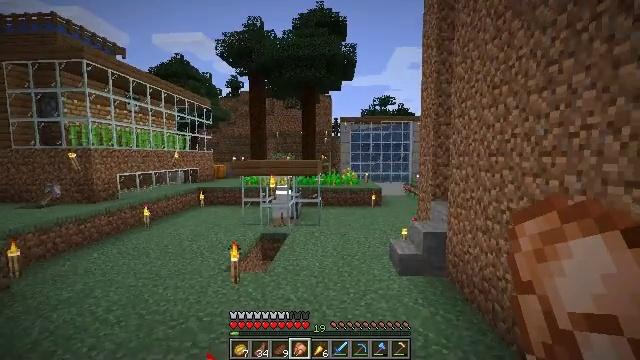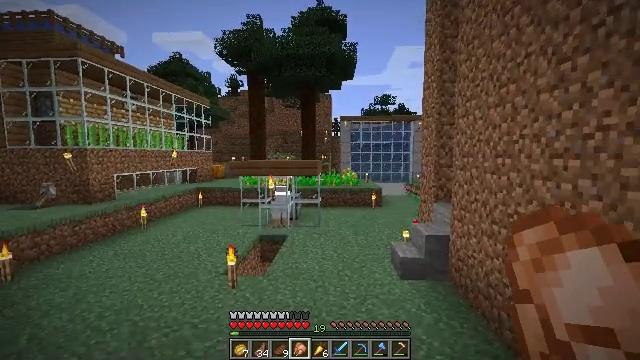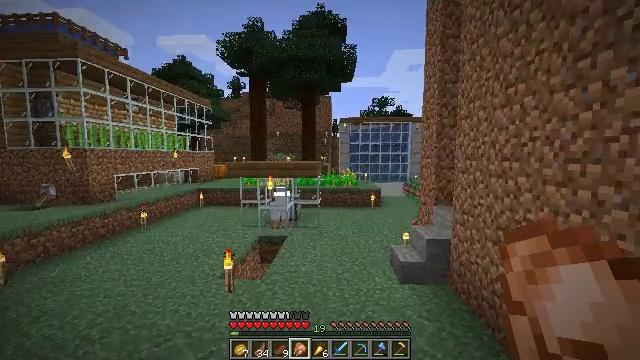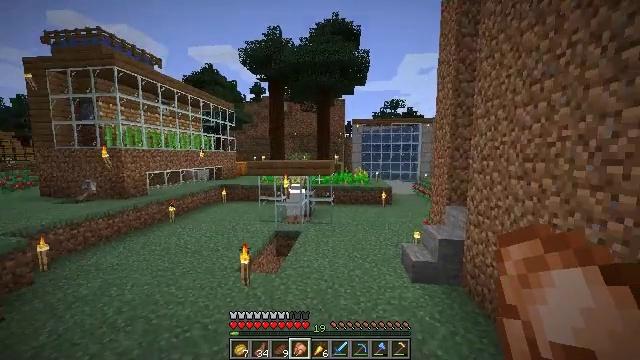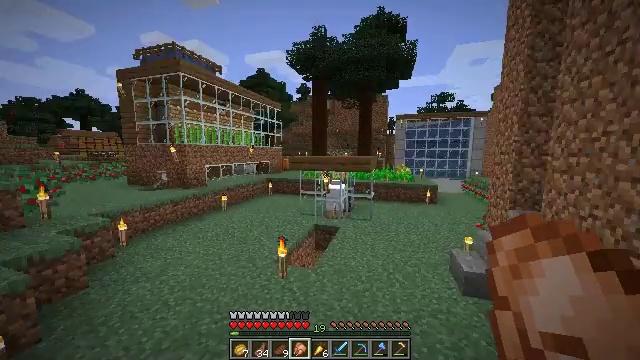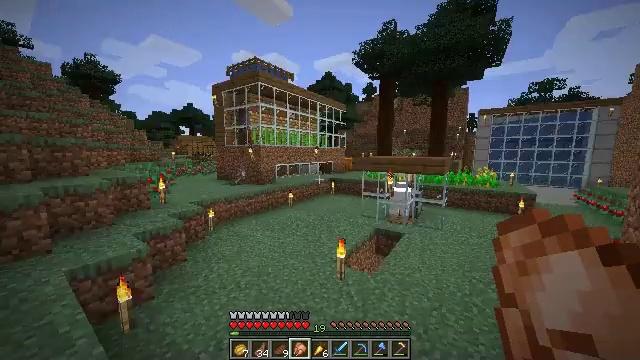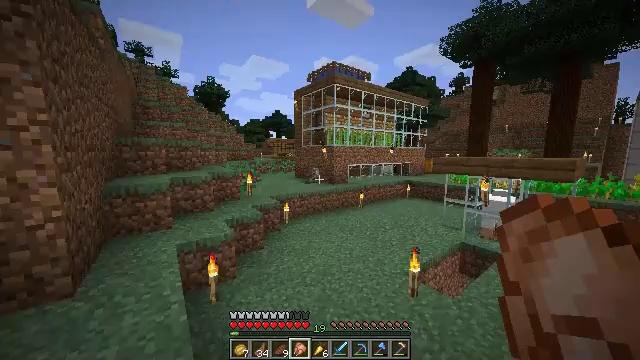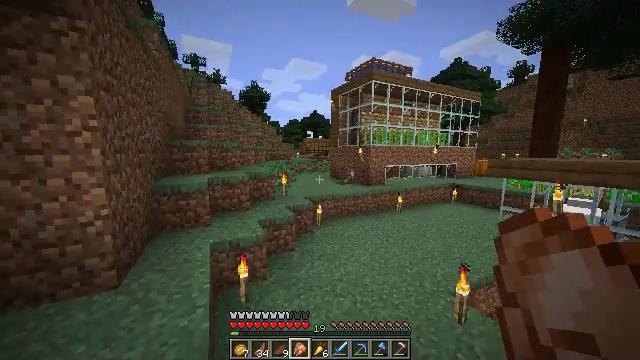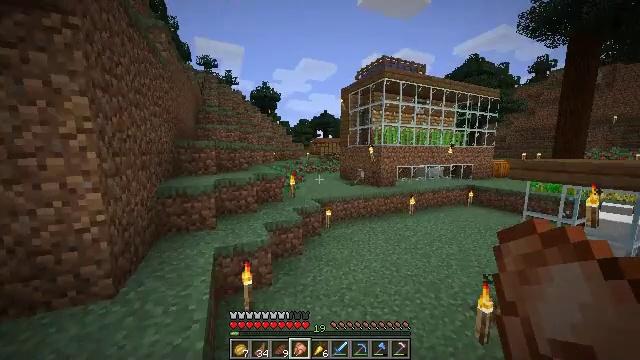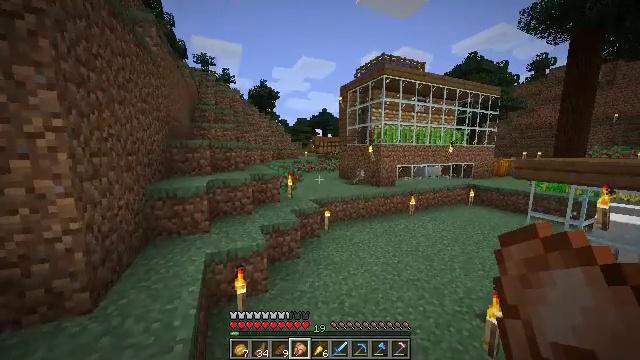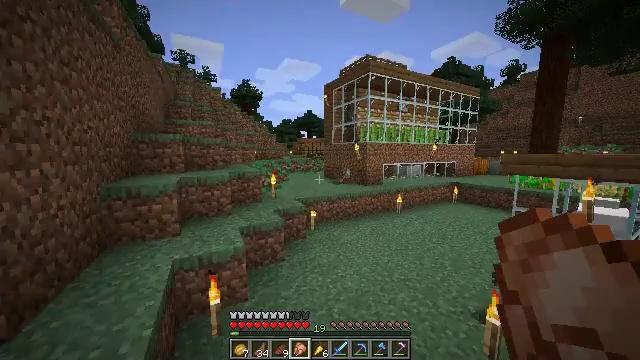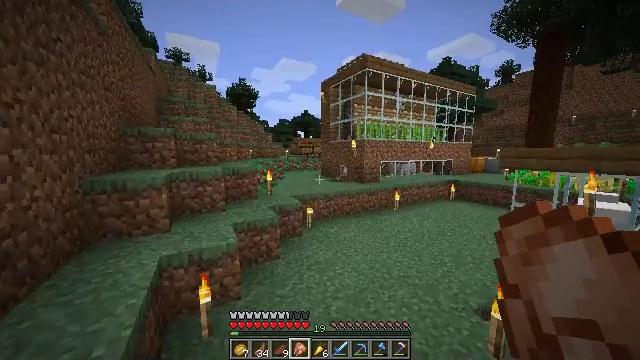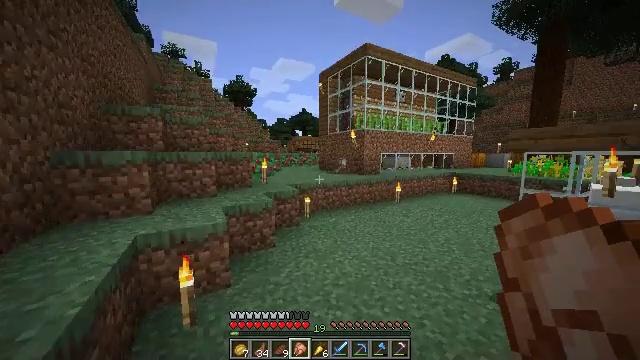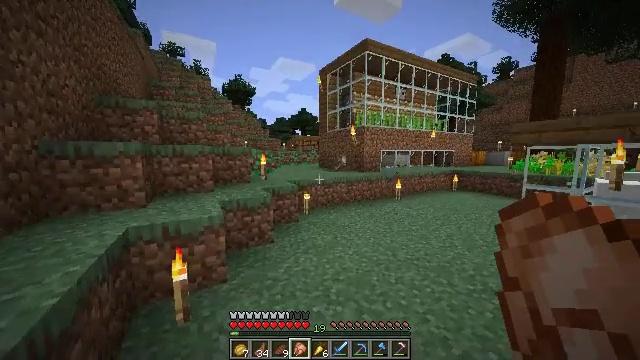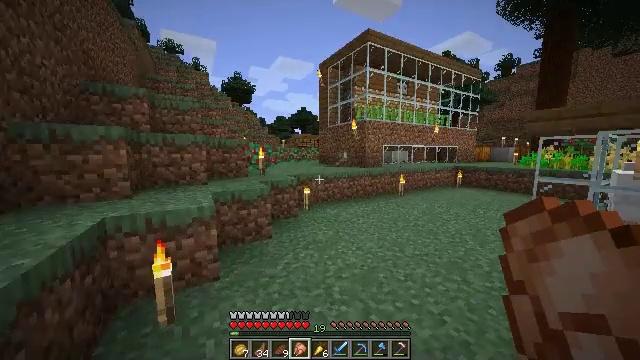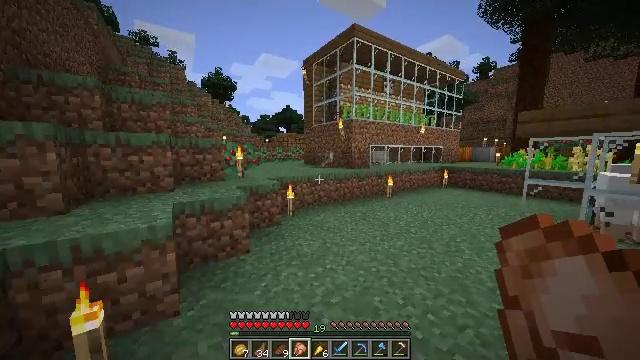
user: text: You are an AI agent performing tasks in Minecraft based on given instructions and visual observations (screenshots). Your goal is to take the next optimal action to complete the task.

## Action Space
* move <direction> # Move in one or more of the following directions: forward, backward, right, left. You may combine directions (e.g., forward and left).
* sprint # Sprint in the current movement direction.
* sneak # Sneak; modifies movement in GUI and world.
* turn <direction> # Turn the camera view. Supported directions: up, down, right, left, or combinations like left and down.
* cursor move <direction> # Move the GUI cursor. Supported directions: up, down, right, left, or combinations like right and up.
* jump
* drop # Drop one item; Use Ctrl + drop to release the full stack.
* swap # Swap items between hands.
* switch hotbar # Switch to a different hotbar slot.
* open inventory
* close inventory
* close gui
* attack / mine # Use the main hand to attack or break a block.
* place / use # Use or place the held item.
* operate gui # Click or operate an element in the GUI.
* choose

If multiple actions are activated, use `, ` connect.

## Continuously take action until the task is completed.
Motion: motion action
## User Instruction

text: Get wheat from the farmland.
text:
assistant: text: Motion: move forward, sprint
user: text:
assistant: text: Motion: move forward, sprint
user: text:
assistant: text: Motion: move forward, sprint, turn left
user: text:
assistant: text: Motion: move forward, sprint, turn left and down
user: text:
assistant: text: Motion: move forward, turn left
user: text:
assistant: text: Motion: move forward, turn left
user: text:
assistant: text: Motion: move forward, turn left
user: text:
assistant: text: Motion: move forward, turn left
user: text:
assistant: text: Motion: move forward
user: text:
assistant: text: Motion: move forward, turn right
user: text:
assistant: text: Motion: move forward
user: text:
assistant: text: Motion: move forward, sprint
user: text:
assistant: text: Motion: move forward, sprint
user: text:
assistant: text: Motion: move forward, sprint
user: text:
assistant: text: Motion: move forward, sprint, turn right
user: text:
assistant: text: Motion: move forward
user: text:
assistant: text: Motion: move forward
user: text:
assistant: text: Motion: move forward and move right
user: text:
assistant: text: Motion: move forward and move right
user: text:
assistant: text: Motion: move forward and move right, turn left
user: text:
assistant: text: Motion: move forward and move right, sprint, turn left
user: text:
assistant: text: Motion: move forward and move right, sprint, turn left
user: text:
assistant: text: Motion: move forward and move right, sprint, turn left
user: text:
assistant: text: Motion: move forward and move right, sprint, turn left
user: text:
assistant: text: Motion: move forward and move right, sprint, turn left
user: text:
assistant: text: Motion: move forward, turn left
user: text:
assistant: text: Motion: move forward
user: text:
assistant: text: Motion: move forward
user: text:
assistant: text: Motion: move forward
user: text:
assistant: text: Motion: move forward